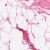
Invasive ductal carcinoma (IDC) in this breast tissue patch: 0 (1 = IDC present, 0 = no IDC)